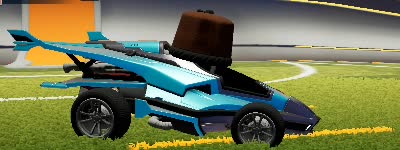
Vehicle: aftershock